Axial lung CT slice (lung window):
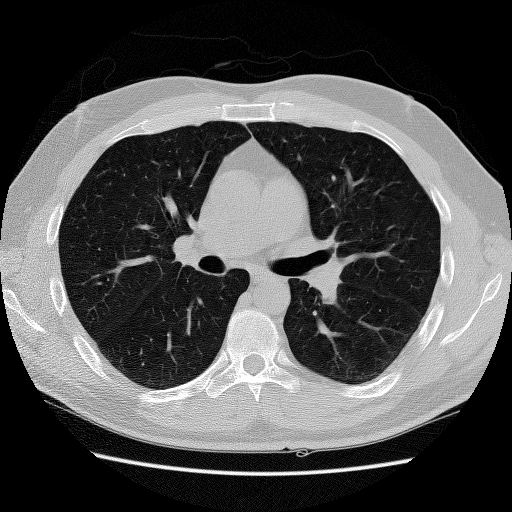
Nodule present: no